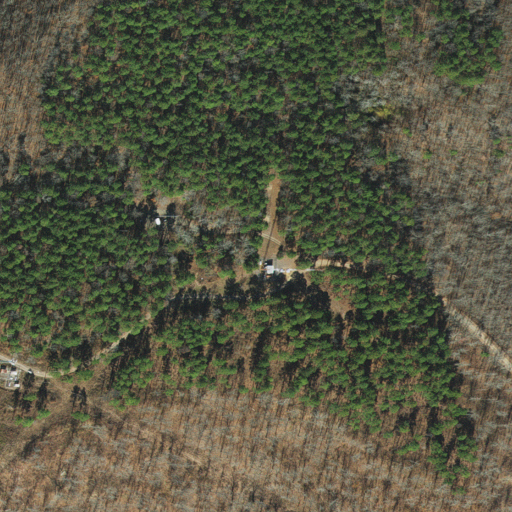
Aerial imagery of mountain in Arkansas named White Oak Mountain containing deciduous forest, evergreen forest, mixed forest, and open development